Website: apple
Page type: delivery-shipping
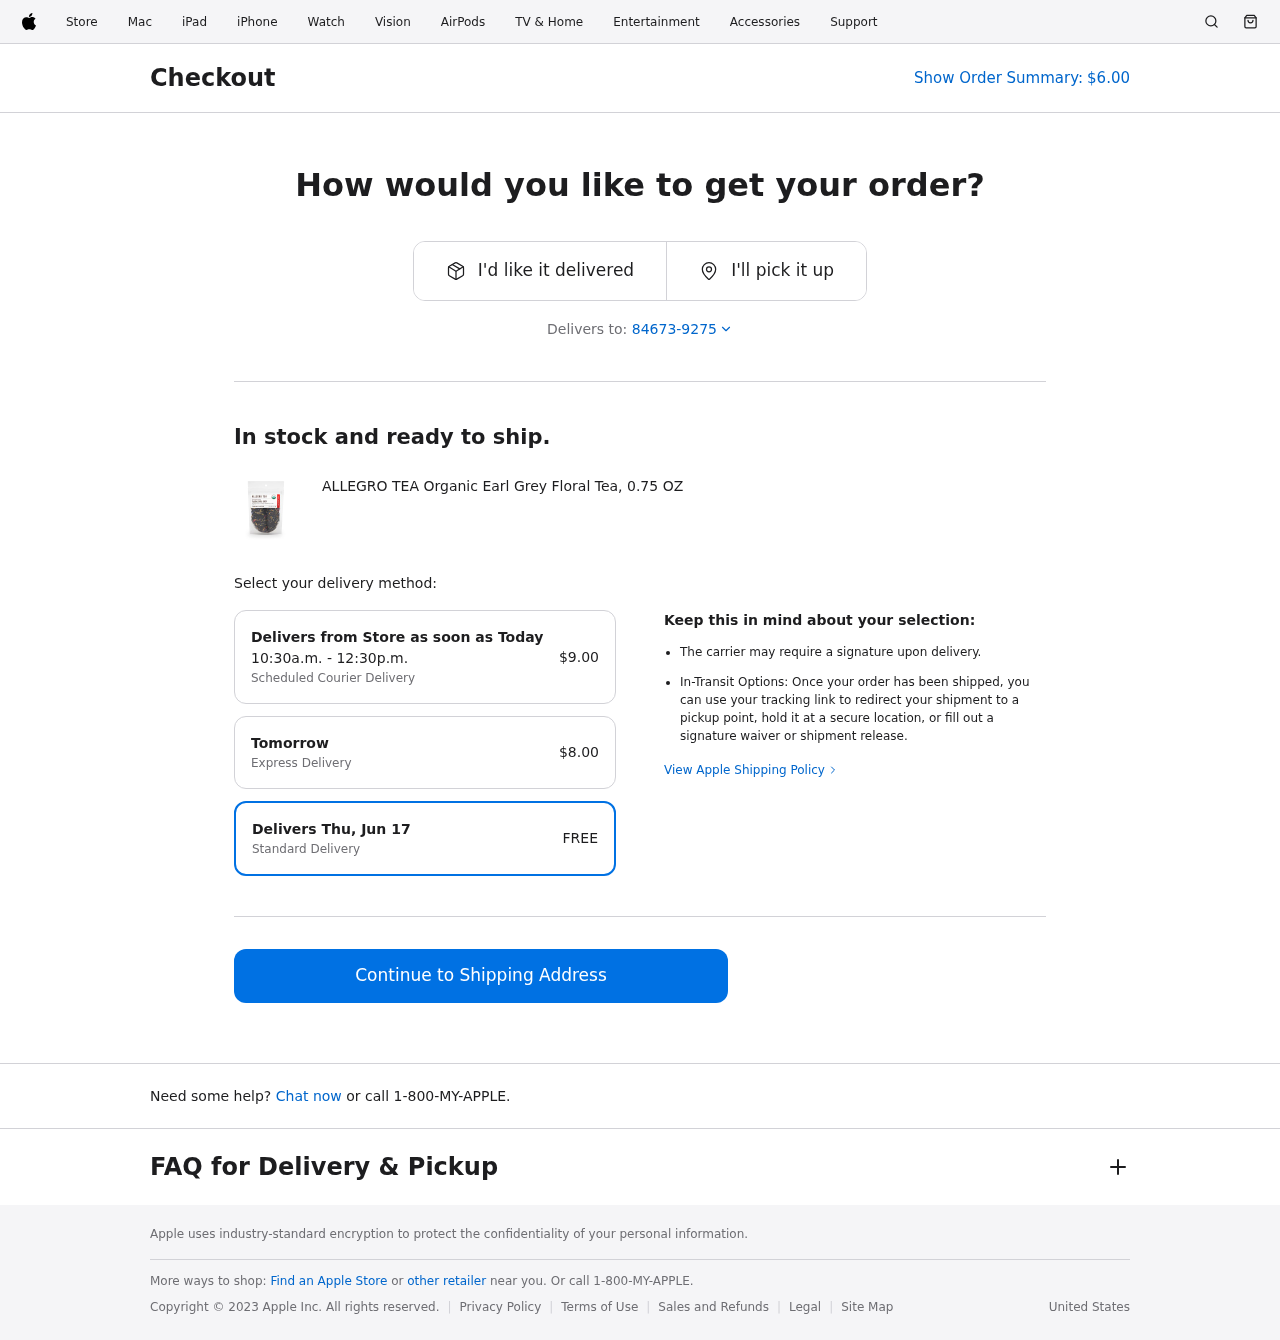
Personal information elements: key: PII_POSTCODE_FULL
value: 84673-9275
Product elements: key: PRODUCT1_NAME
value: ALLEGRO TEA Organic Earl Grey Floral Tea, 0.75 OZ
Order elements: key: ORDER_TOTAL
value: $6.00
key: ORDER_DELIVERY_DATE_SAMEDAY
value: Today
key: ORDER_SHIPPING_COST_SAMEDAY
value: $9.00
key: ORDER_DELIVERY_DATE_EXPRESS
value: Tomorrow
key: ORDER_SHIPPING_COST_EXPRESS
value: $8.00
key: ORDER_DELIVERY_DATE
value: Delivers Thu, Jun 17
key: ORDER_SHIPPING_COST
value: FREE